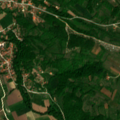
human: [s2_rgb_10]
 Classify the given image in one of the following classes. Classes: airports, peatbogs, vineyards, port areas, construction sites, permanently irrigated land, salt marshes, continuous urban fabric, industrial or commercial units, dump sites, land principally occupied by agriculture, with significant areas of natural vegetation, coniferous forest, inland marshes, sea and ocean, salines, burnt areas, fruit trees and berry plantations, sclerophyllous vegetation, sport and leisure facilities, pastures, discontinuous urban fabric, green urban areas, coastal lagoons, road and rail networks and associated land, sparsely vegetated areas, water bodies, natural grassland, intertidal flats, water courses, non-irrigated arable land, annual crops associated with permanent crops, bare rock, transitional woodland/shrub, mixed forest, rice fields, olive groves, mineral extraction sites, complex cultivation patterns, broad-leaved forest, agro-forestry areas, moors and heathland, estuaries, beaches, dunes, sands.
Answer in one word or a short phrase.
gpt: discontinuous urban fabric, complex cultivation patterns, land principally occupied by agriculture, with significant areas of natural vegetation, broad-leaved forest